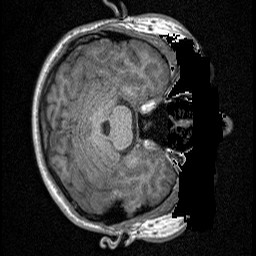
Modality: T1w
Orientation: axial
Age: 20
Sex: male
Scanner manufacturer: siemens
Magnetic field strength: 3 T
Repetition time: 1.64 s
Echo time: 0.00234 s